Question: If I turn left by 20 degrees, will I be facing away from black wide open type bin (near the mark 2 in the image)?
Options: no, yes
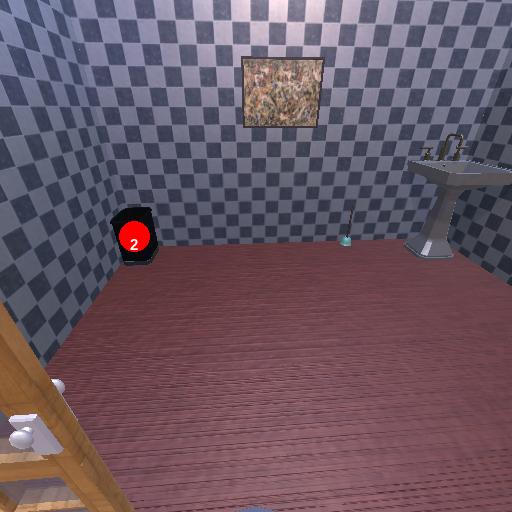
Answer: no